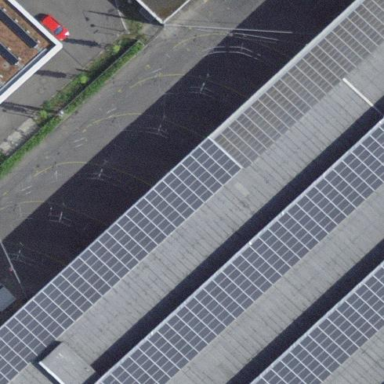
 consisting of solar photovoltaic panels."